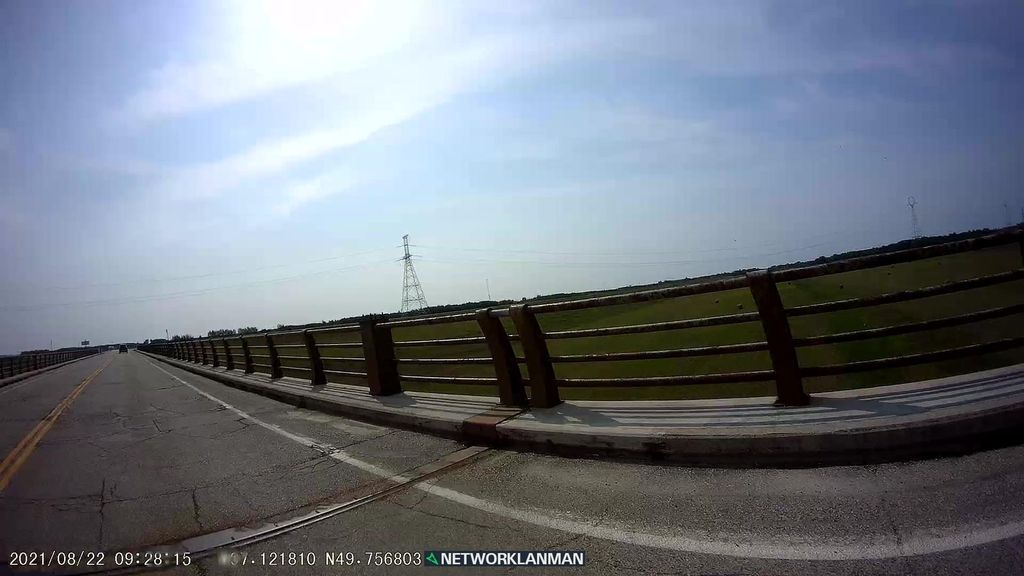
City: winnipeg